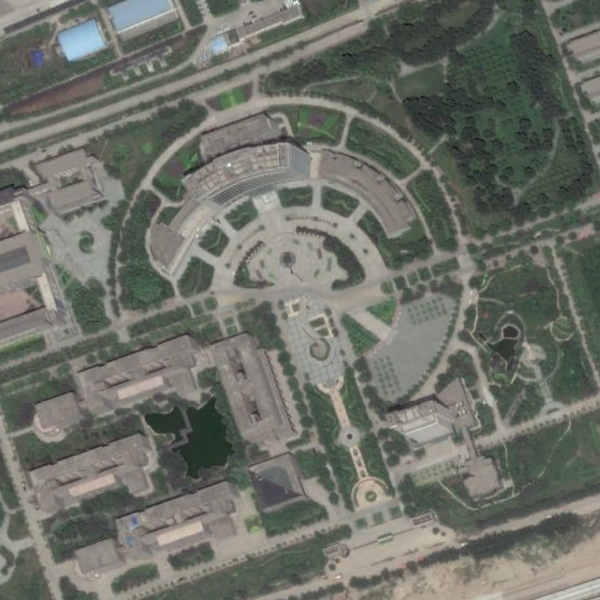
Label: School